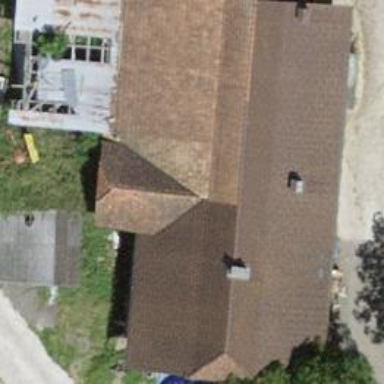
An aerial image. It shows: Farm building.